Question: In a previous post here - <URL> - I was running into a problem when opening up certain files and vim wasn't able to detect the encodings in that file and this was resolved by the solution provided by Ingo.
But after I installed vim's NERDTree plugin, I am running into the same problem again.
It appears that buffer opened by NERDTree mapping 'map <F2> :NERDTreeToggle<CR>' does not obey the ':set encoding=utf-8' directive.
I have to manually run ':set encoding=utf-8' in order for the 'Trying char~by-char conversion...' problem to be resolved.
Also, my nerdtree directory shows up with a weird '?' instead of the '|' symbol. Like this:-

What am I doing wrong?
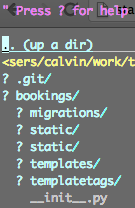
Answer: I have temporarily solved this problem by mapping
'''
map <F2> :NERDTreeToggle<CR>:set encoding=utf-8<CR>
'''
instead of the original plain
'''
map <F2> :NERDTreeToggle<CR>
'''
However this solution is not good enough as the 'Trying char~by-char conversion' warning still pops up whenever I browse open a specific directory in the NERDTree buffer.
So, I would like to hear if anyone has a better solution! Thanks!
The nerdtree '?' character problem was solved by this post - <URL>